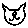
Label: cat